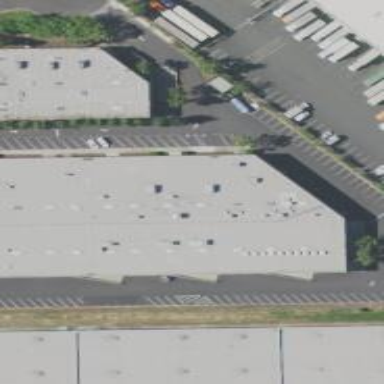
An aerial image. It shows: Commercial building.